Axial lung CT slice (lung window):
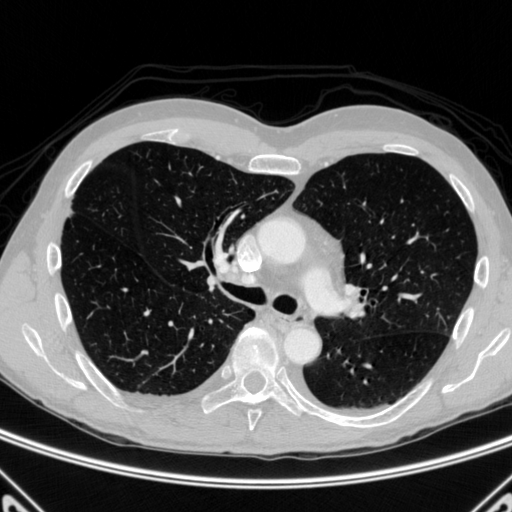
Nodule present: no